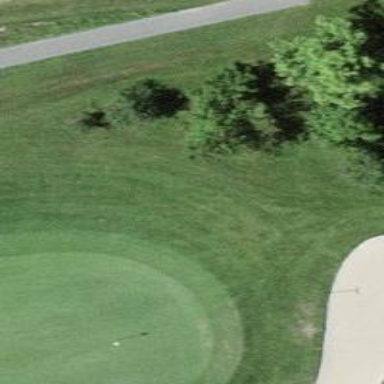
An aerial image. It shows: Sand bunker on golf course.